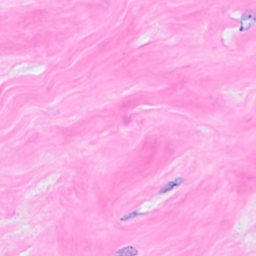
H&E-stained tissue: Breast